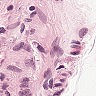
Metastatic tissue present: no